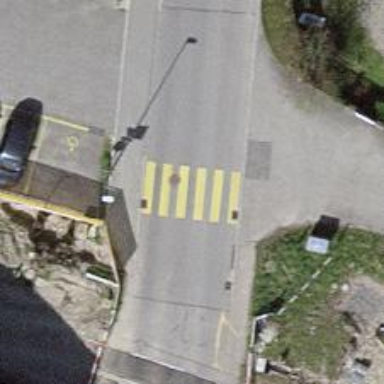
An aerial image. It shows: Zebra crossing on the road.